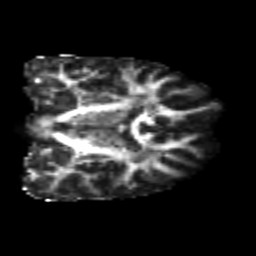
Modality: FA
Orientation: coronal
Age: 22
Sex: male
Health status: healthy
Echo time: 0.074 s